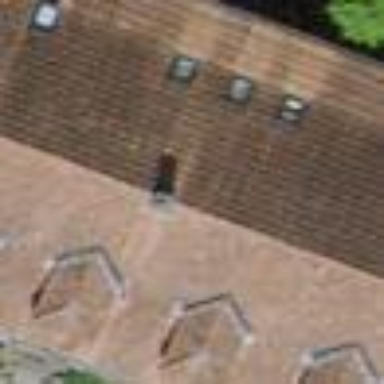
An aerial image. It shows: Residential building with gabled roof made of maroon roof tiles. The roof orientation is across.